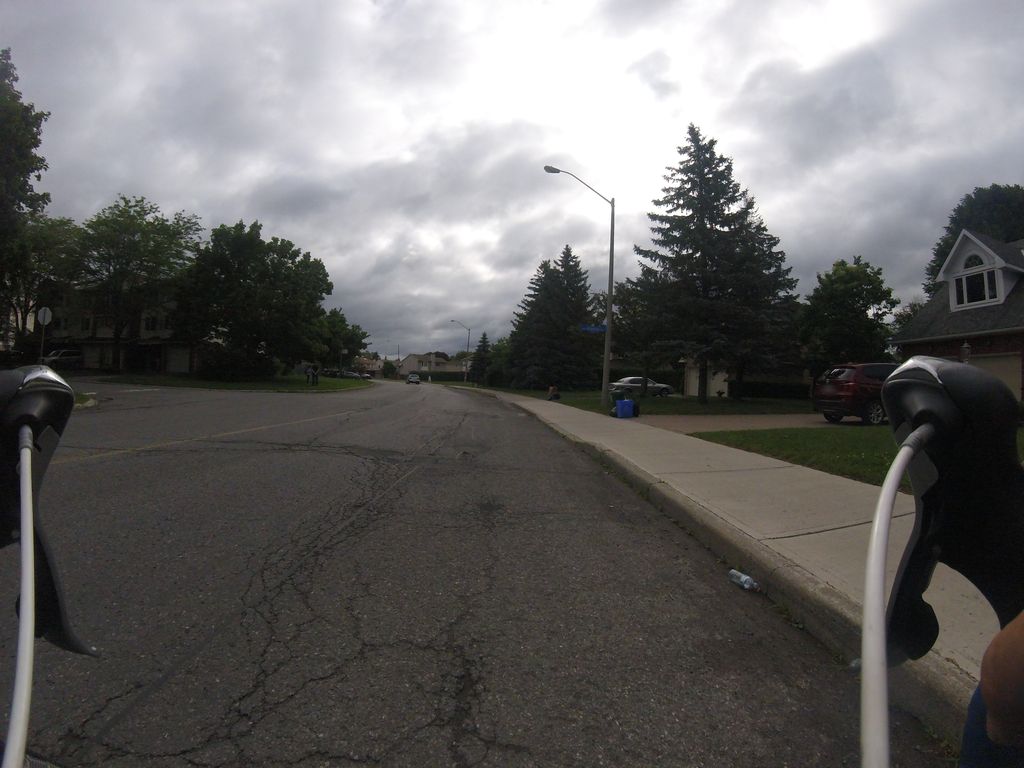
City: ottawa-gatineau